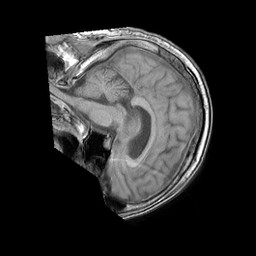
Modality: T1w
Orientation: sagittal
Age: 64
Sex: male
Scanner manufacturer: philips
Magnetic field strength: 1.5 T
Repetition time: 0.1634 s
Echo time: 0.001863 s